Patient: sex M, age 64
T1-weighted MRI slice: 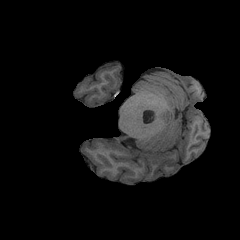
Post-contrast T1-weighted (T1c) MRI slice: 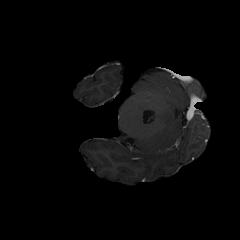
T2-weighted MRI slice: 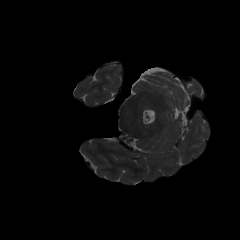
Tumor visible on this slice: no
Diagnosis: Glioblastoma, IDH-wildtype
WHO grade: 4